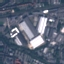
Land use / land cover: Industrial